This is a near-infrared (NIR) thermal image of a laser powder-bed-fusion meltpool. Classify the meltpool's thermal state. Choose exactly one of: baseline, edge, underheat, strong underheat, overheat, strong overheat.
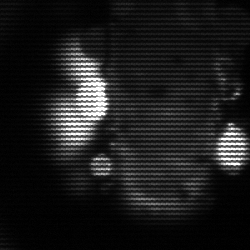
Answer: strong underheat